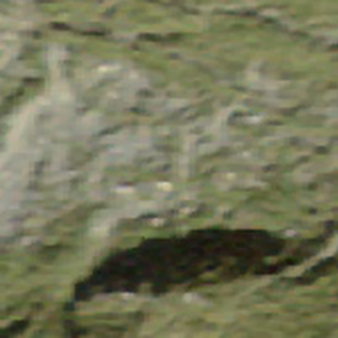
Label: other